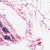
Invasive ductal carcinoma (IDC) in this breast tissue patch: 0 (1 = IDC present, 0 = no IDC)